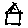
Label: house